Aerial crown-view tile of a tropical tree (Barro Colorado Island, Panama), acquired 20250915:
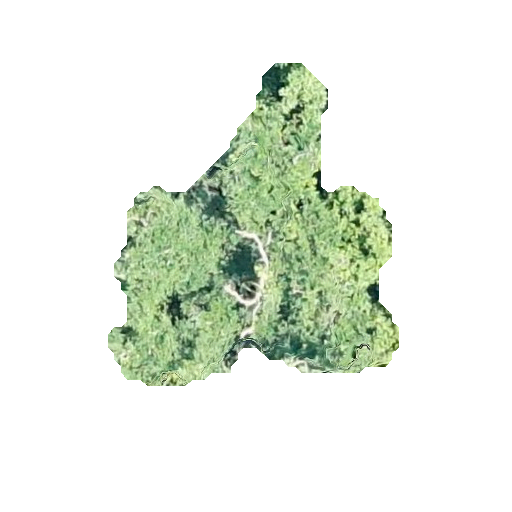
Species: Platypodium elegans
GBIF accepted scientific name: Platypodium elegans
Crown area: 83.077 m²